Question: I can't work out why the first characters of all the labels on my asp login forms are showing in italics:

The code looks like this:
'''
<asp:login DestinationPageUrl="blah.aspx" runat="server" usernamelabeltext="Email Address" ></asp:login>
'''
When I inspect it using firebug it shows that the first characters are being enclosed in tags, like so:
'''
<label for="ctl00_ctl00_ctl00_ContentPlaceHolderDefault_wwContentArea_ctl03_UserName">
<em>E</em>
mail Address
</label>
...
<label for="ctl00_ctl00_ctl00_ContentPlaceHolderDefault_wwContentArea_ctl03_Password">
<em>P</em>
assword:
</label>
'''
Does anyone know what may be causing this? I thought it might have been something to do with access keys (if I press alt+e then it focuses to the email text box) but I cant work out how to stop this.
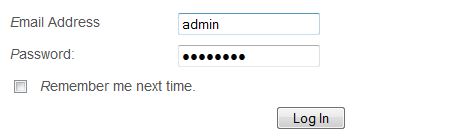
Answer: I can't answer why it was doing it, but I've managed to work around it.
With the line of code still as follows:
'''
<asp:login DestinationPageUrl="/schools/what-works/whatworkssearch.aspx" runat="server" usernamelabeltext="Email Address"></asp:login>
'''
This is what the control looked like in designer view:

Although there are no italics shown, it was being rendered with the first characters in italics as I described in my question. To get around this I converted the control to a template like so:

This created a template that shows the labels for the login fields and therefore I could remove the italics tags.
Although this doesn't answer why it was behaving like this for the single line of code, it shows how to get around it.